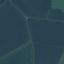
Land use / land cover: AnnualCrop